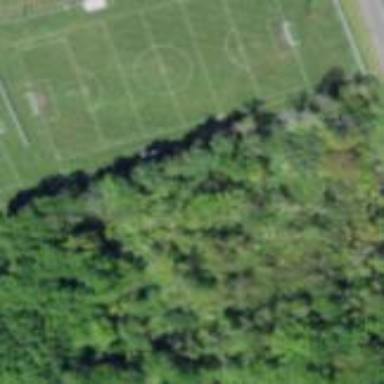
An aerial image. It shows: Soccer pitch for leisureland activities.